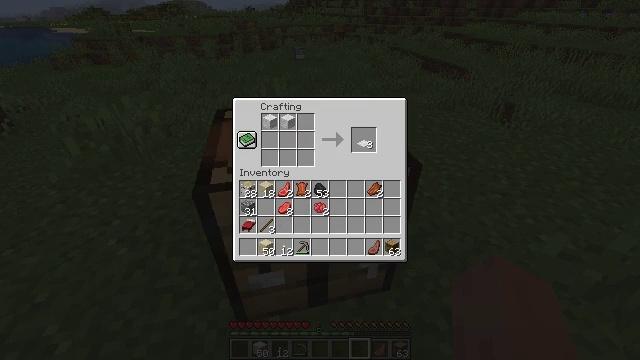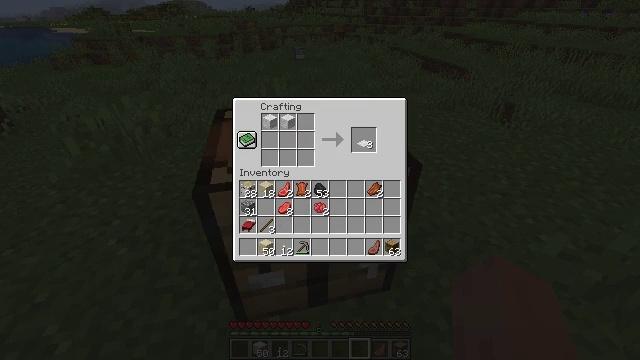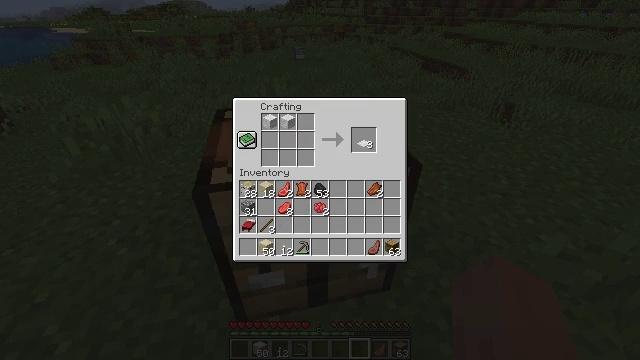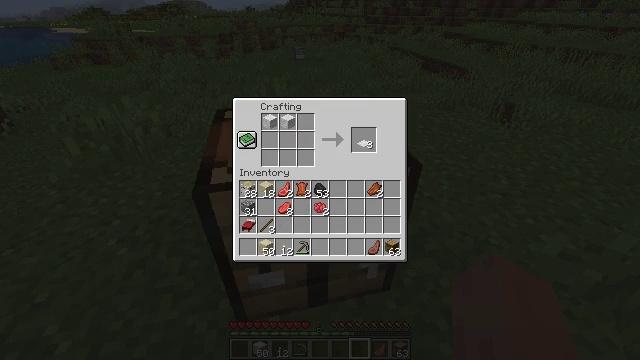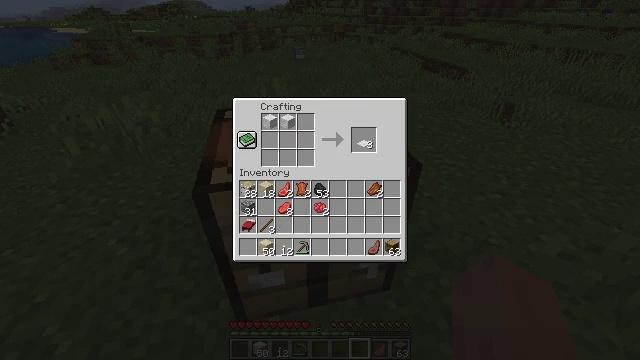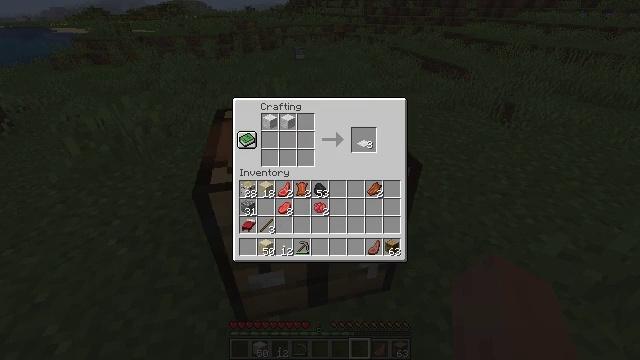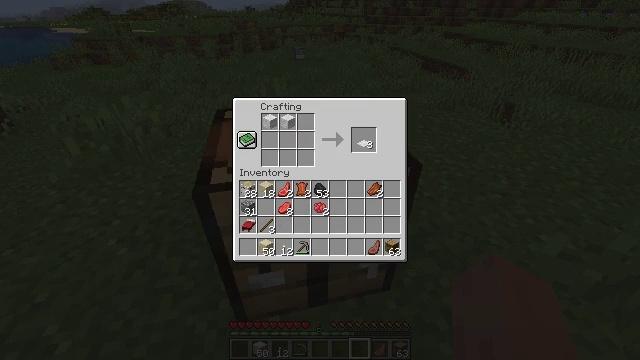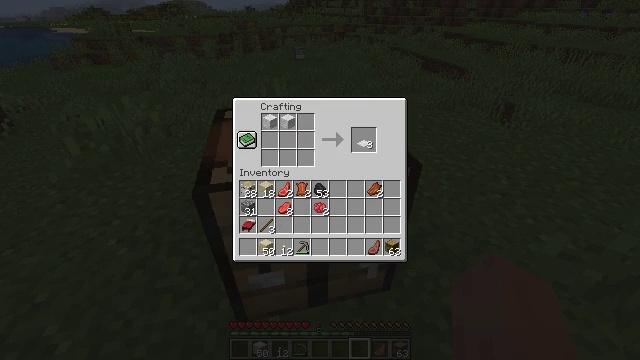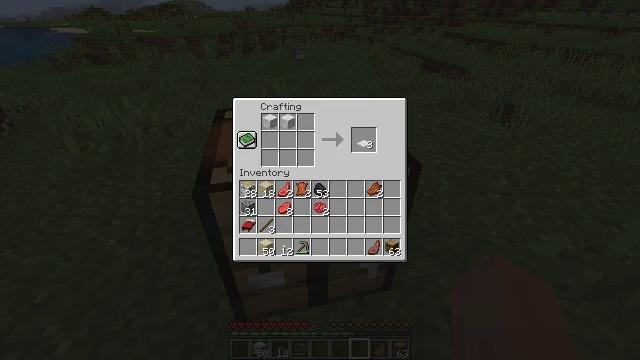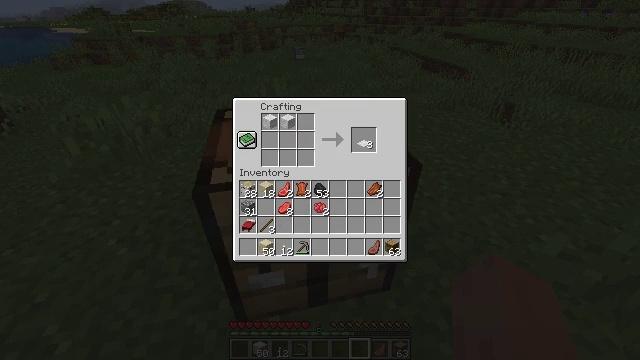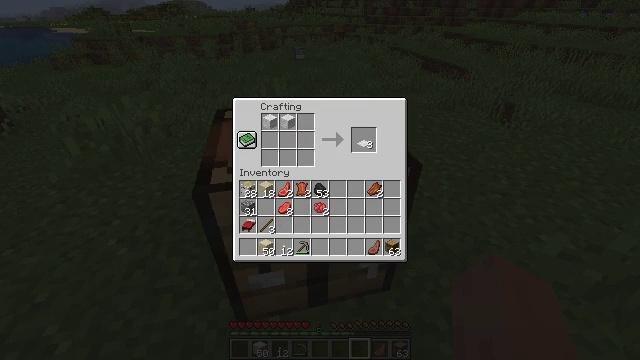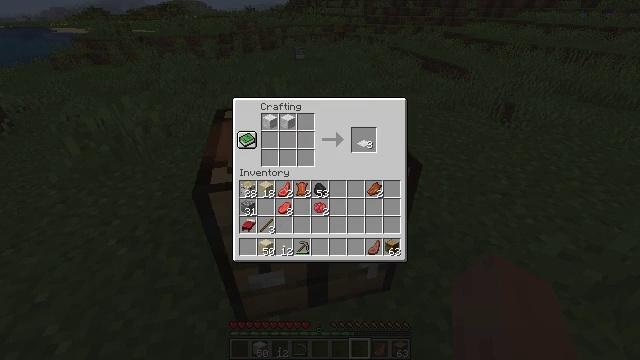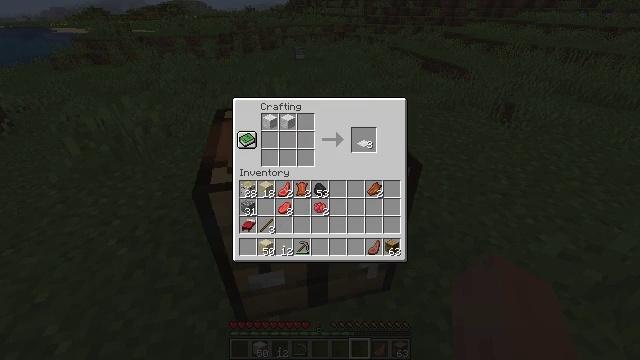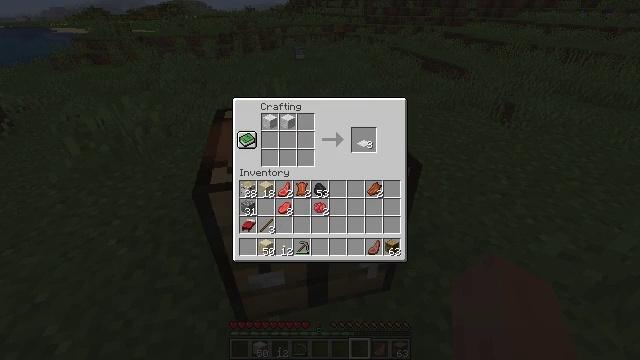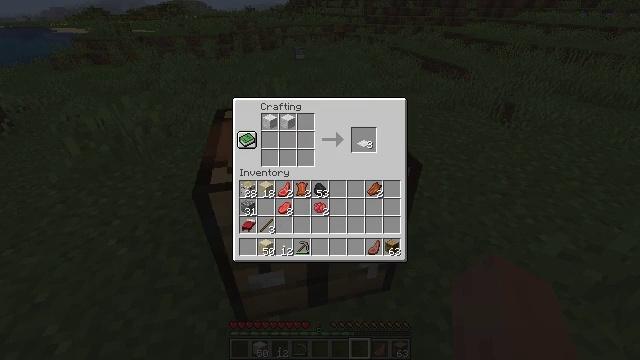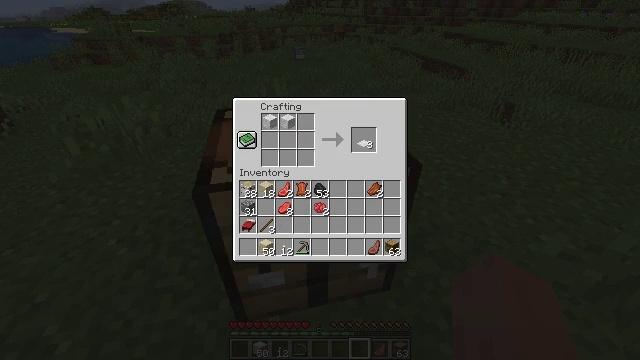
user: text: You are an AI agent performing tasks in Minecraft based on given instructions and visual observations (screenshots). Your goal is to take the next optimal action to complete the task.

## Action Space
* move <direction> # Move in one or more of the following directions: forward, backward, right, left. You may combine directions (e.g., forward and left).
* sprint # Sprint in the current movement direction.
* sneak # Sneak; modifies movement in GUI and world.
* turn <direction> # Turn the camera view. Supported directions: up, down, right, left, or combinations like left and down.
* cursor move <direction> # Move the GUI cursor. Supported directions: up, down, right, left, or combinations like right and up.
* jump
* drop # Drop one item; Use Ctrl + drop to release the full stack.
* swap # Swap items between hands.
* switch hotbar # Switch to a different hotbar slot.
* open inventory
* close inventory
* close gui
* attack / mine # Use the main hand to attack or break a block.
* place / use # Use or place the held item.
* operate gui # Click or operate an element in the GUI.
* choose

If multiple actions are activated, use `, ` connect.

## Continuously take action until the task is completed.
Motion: motion action
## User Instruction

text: Turn wool into a white carpet using the crafting table.
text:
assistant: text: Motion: no_op
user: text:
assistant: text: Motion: no_op
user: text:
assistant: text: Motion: no_op
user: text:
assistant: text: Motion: no_op
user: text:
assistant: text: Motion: no_op
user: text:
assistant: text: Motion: no_op
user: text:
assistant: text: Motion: no_op
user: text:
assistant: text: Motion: no_op
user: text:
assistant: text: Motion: no_op
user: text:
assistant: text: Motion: no_op
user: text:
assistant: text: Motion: cursor move right and up
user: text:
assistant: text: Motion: no_op
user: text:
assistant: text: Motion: cursor move right
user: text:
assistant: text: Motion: cursor move right
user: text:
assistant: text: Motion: no_op
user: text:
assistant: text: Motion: no_op
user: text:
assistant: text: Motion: no_op
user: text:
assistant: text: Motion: no_op
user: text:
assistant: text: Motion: no_op
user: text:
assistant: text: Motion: no_op
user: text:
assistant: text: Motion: no_op
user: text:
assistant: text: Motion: no_op
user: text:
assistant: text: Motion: no_op
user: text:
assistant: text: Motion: no_op
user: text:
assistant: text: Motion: no_op
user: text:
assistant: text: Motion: no_op
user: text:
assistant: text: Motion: no_op
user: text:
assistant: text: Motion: no_op
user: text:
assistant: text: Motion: no_op
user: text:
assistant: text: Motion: no_op